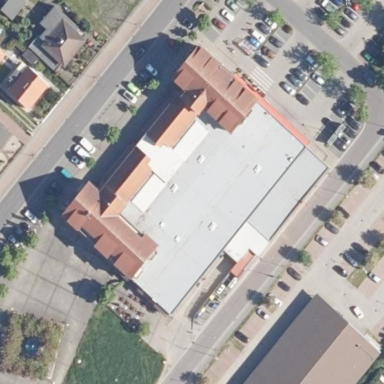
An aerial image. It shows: Commercial building that serves as mall.